Field crop: tomato
Growth stage: 2
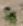
Species: solanum